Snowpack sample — Buffalo Mountain, Silverthorne, Colorado, USA (1/25/25, 10:11 AM MST)
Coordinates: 39.6222, -106.1139
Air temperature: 22 °F
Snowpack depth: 110 cm
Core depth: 20 cm
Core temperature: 48.2 °F
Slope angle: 12°, slope face: 102°
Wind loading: high
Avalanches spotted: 0
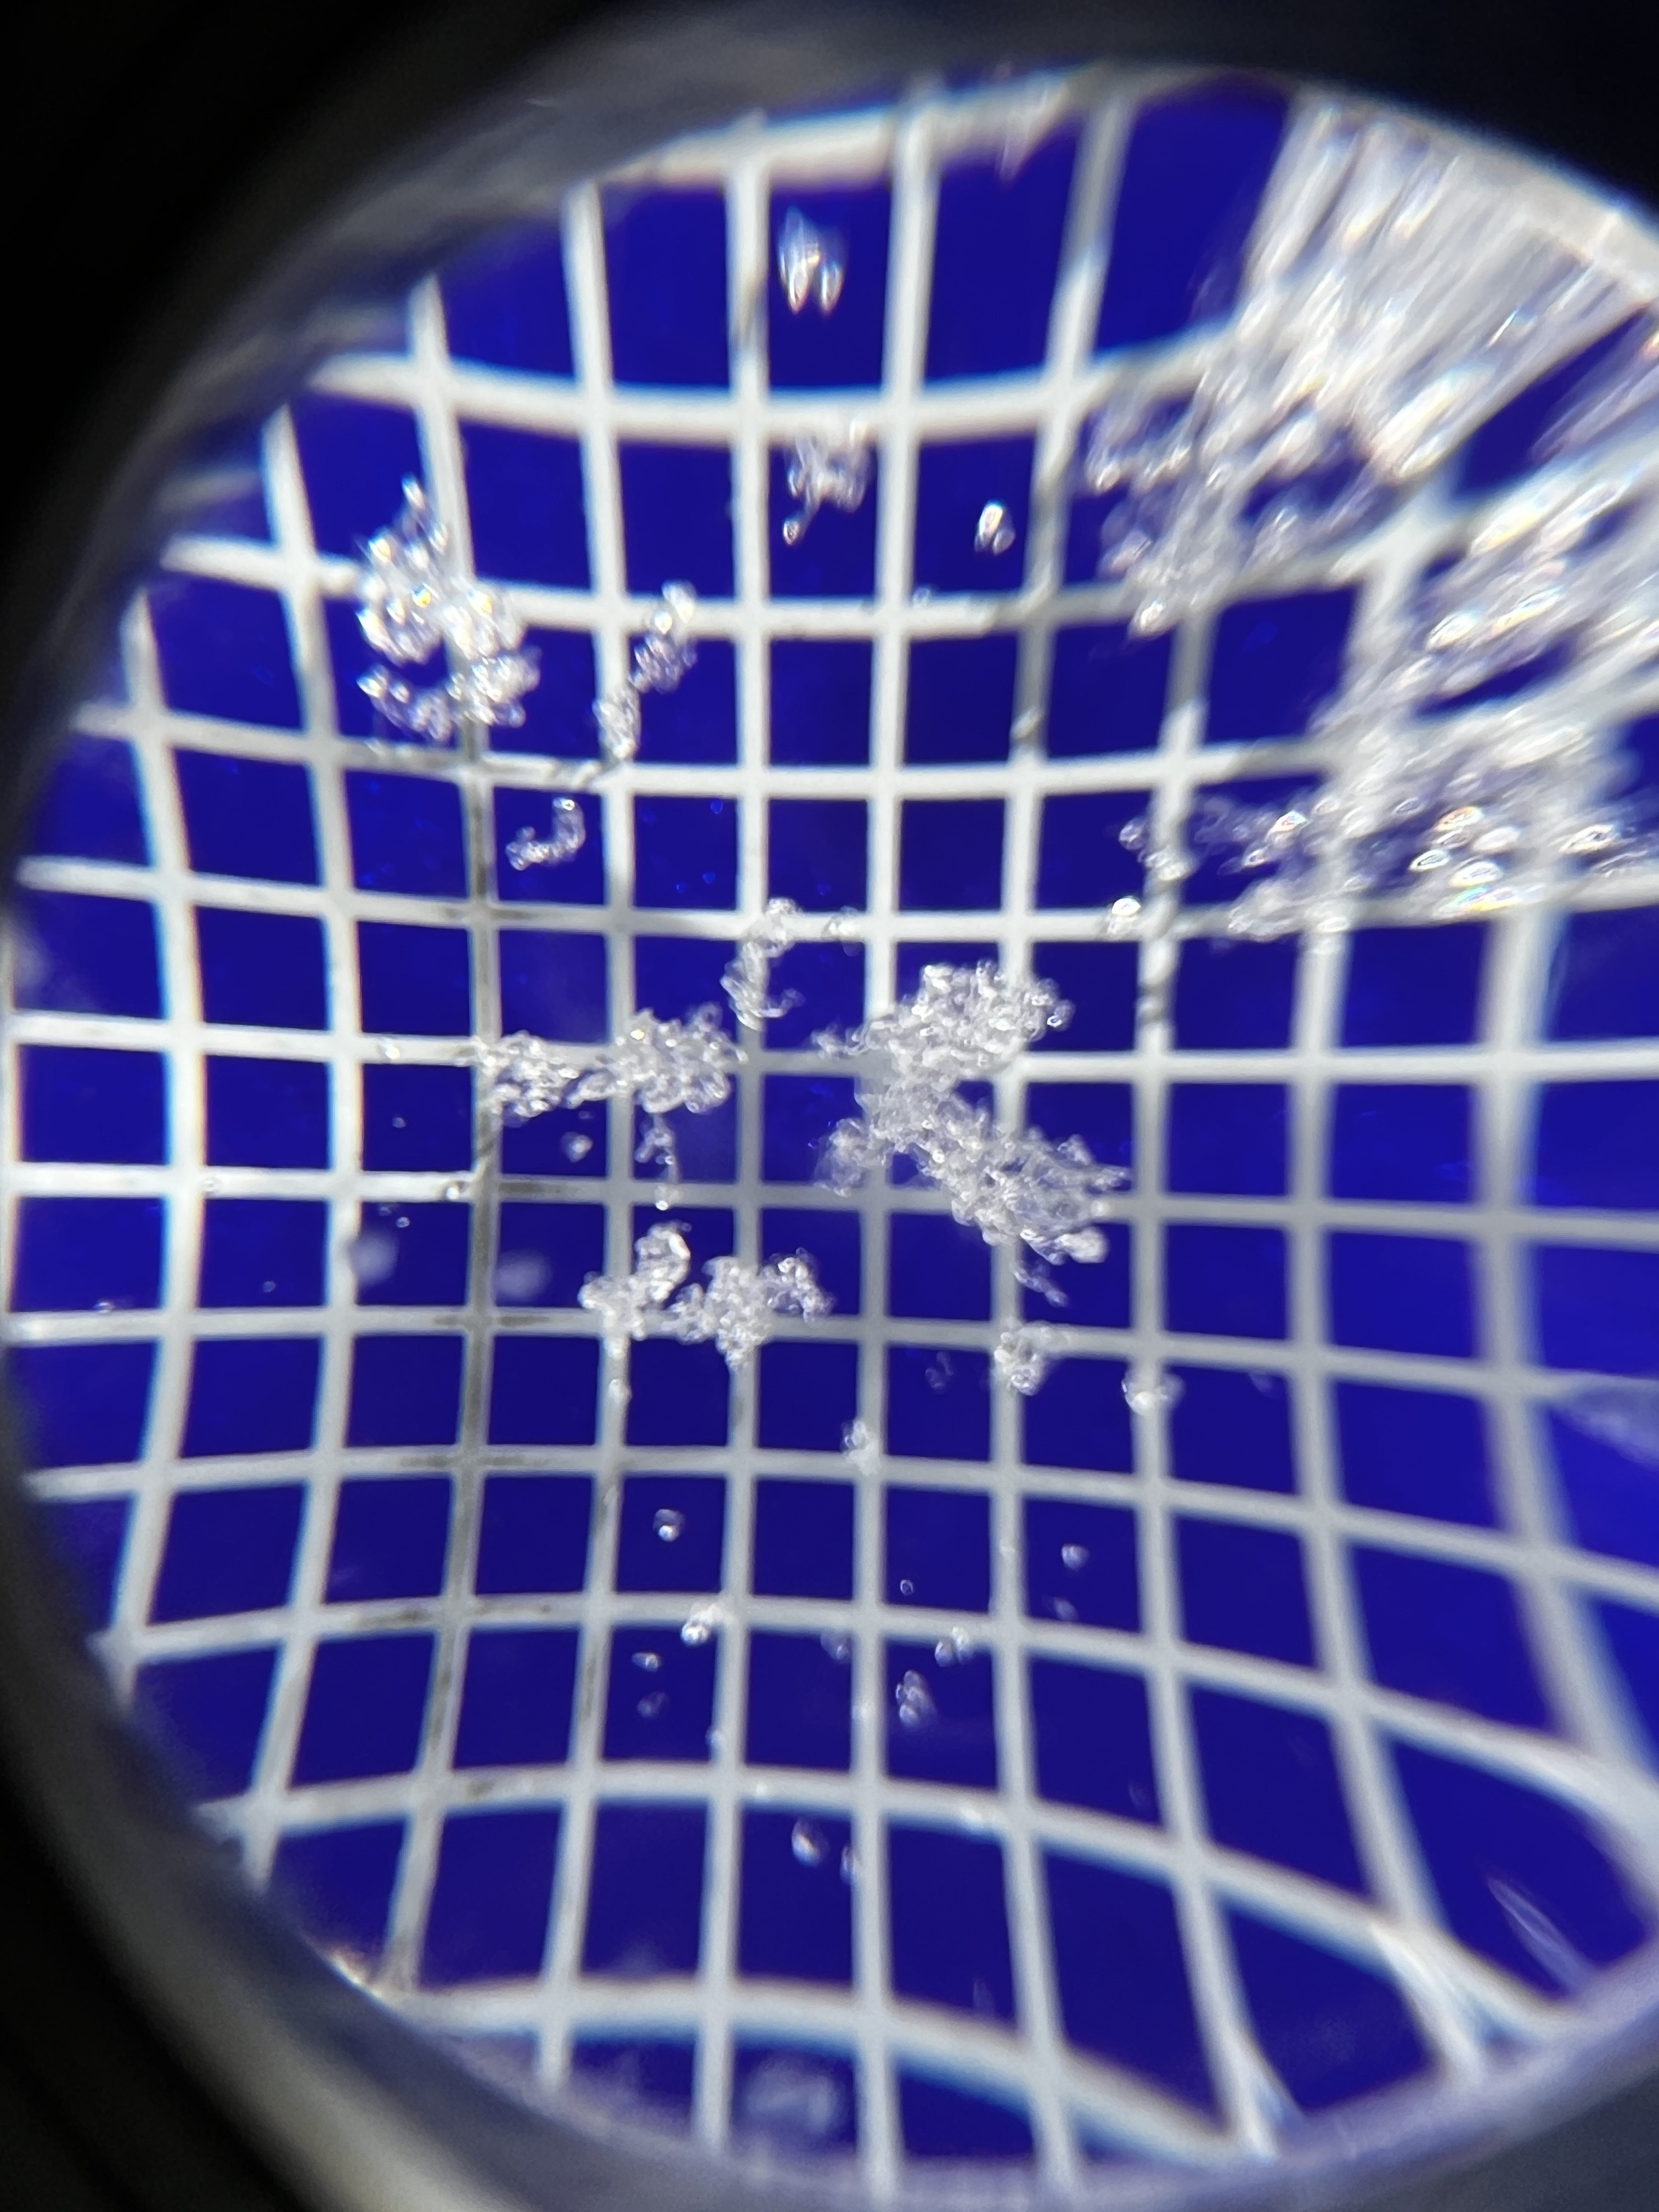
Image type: magnified_profile
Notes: No avalanches nearby, collected on the outskirts of a fire break 15 meters from the treeline, on way to Buffalo and Red Mountain